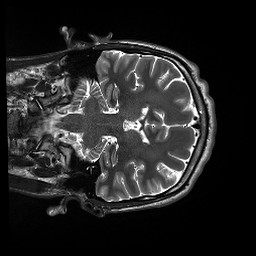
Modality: T2w
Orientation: coronal
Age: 27
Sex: male